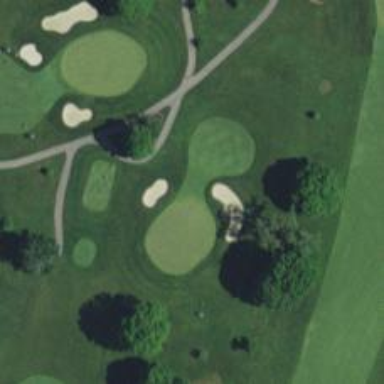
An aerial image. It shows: View of golf hole.